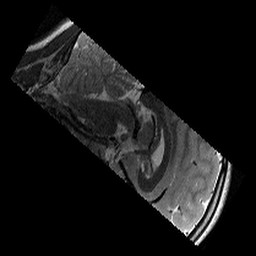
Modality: T2w
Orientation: sagittal
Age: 11
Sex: male
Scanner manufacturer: siemens
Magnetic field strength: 3 T
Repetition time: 9.23 s
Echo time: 0.067 s